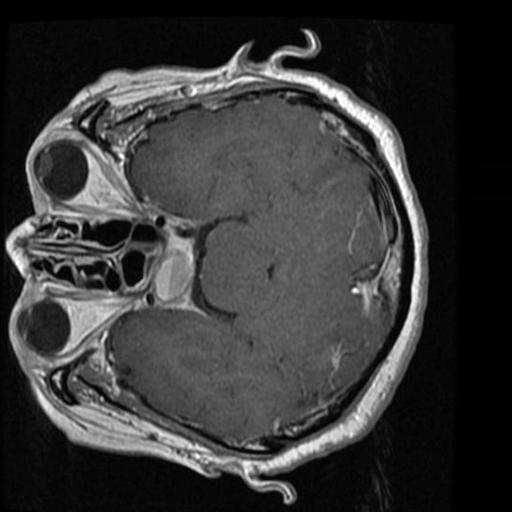
Label: brain_tumor